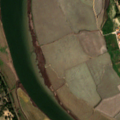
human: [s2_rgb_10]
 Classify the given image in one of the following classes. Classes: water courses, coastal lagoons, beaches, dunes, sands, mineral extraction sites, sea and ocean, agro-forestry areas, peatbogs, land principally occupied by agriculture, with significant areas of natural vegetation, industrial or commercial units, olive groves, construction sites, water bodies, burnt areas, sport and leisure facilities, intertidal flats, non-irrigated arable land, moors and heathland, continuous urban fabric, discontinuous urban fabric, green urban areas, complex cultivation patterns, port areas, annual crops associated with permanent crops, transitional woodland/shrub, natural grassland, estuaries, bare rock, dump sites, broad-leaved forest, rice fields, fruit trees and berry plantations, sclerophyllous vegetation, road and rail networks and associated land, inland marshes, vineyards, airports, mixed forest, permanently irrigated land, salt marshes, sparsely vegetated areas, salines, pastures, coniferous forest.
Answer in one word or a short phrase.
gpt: non-irrigated arable land, rice fields, annual crops associated with permanent crops, water courses